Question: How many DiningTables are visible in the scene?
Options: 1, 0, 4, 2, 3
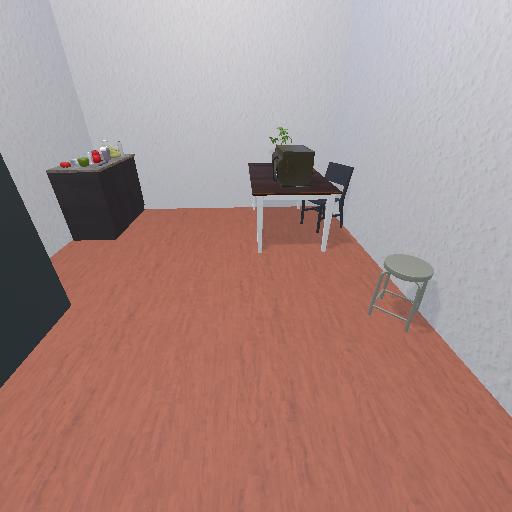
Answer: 1